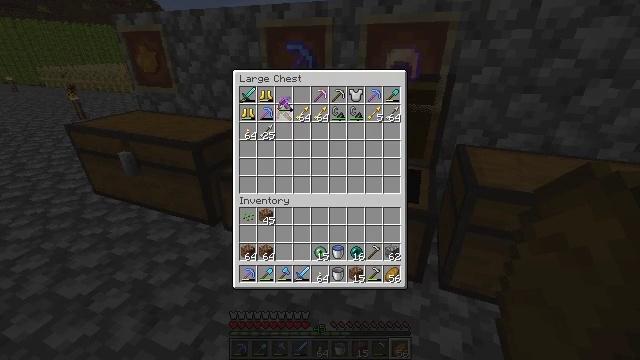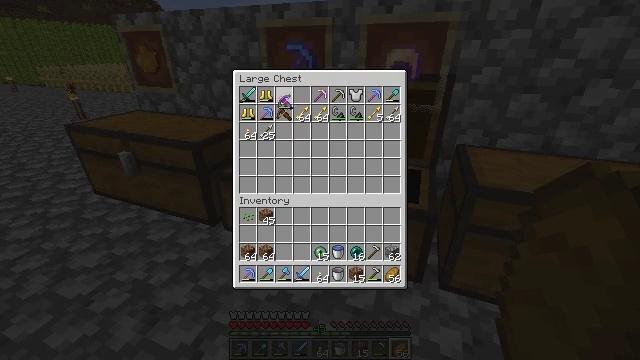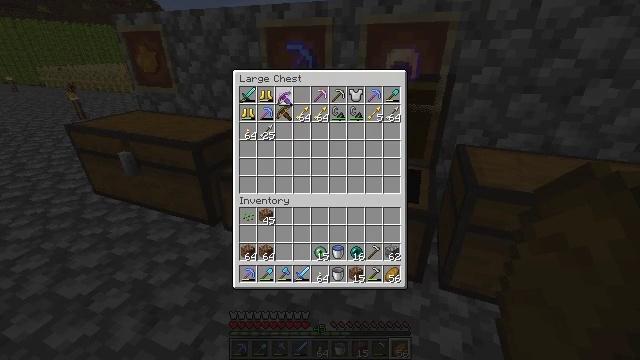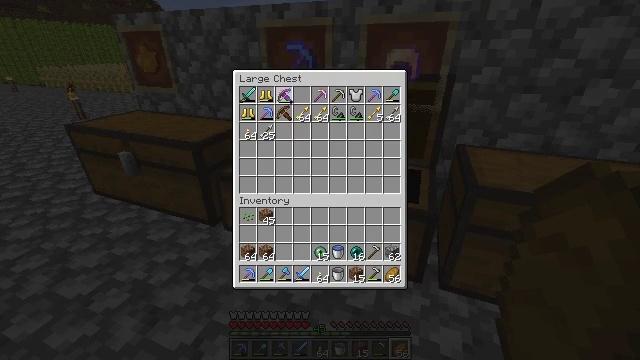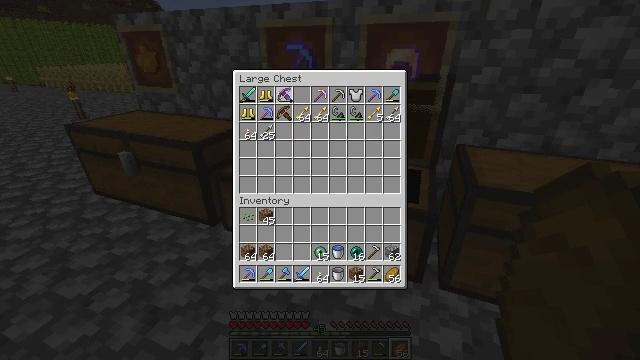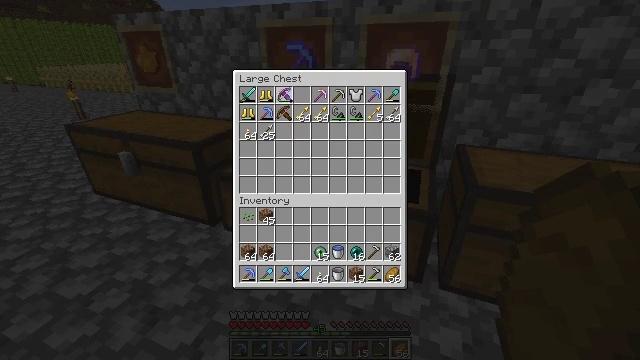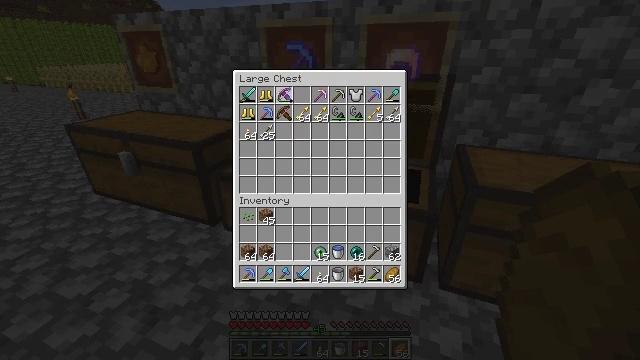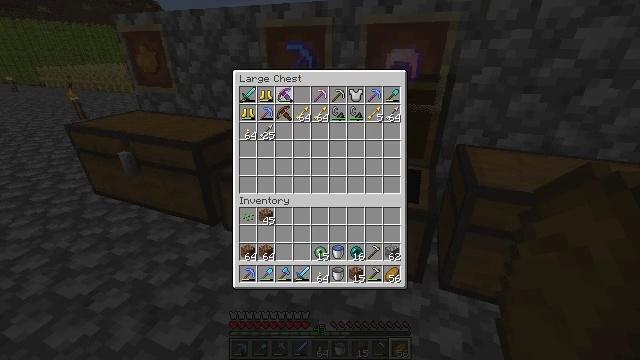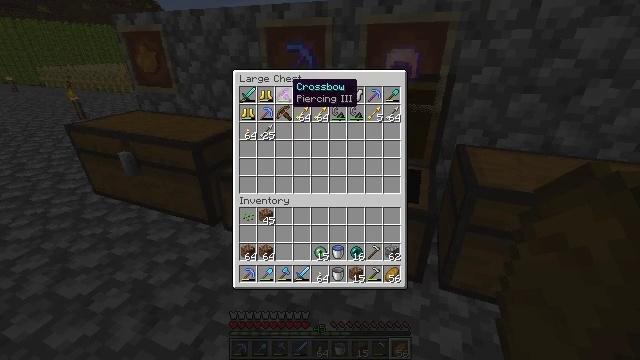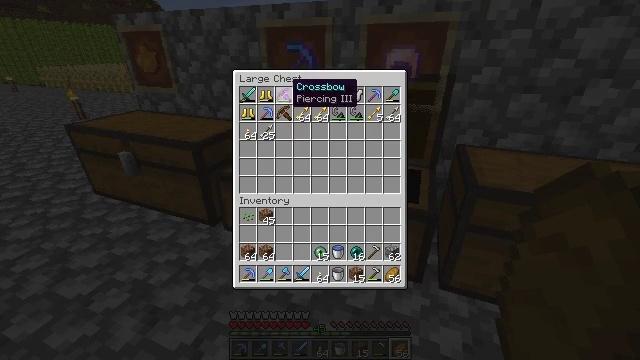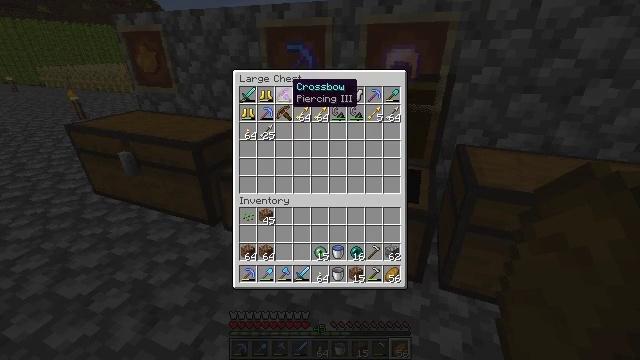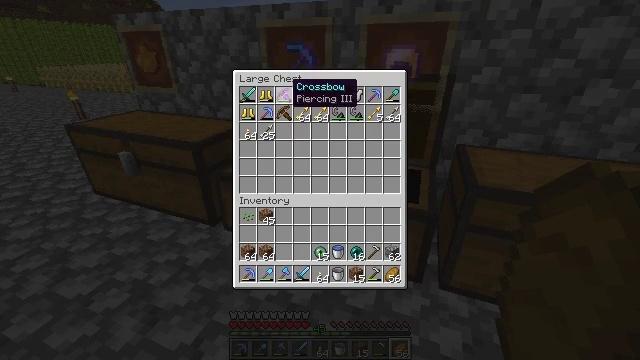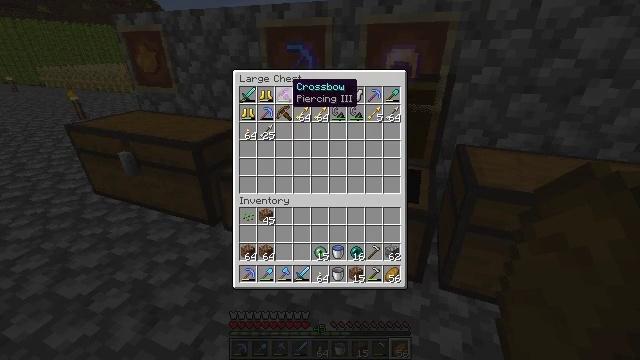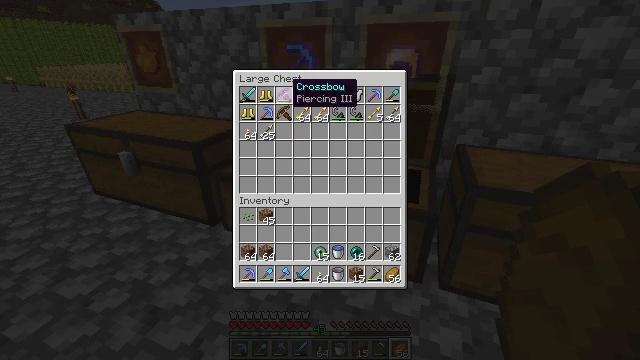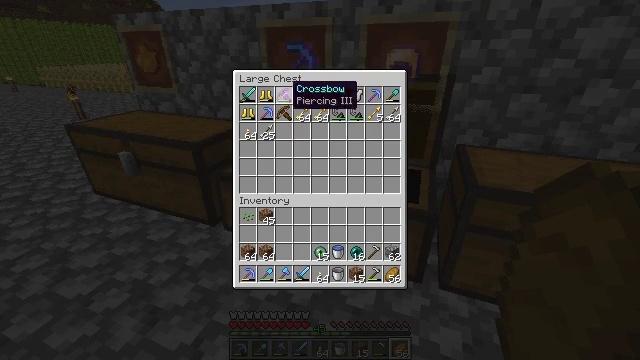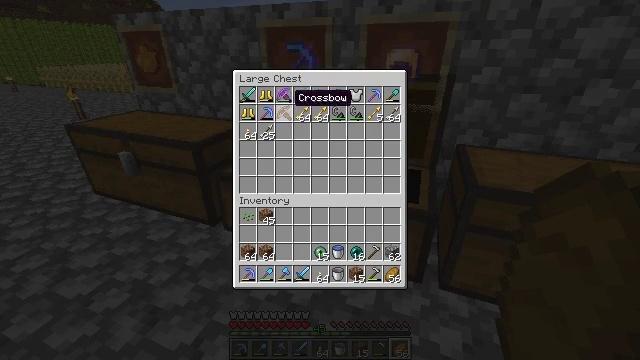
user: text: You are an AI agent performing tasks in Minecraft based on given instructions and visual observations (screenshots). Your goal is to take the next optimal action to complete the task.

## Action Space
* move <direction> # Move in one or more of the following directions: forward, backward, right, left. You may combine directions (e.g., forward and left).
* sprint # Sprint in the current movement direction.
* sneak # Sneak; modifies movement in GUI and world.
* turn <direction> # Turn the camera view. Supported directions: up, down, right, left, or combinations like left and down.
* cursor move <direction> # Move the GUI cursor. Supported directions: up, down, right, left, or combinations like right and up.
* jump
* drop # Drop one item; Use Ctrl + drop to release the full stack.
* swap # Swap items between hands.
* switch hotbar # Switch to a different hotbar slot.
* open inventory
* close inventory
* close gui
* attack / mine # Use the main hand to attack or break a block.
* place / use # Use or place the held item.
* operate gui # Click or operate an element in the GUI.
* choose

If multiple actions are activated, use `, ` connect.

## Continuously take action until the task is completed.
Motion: motion action
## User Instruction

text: Attack the lime bed to recycle it.
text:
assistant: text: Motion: no_op
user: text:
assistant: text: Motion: no_op
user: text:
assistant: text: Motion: no_op
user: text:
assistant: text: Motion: no_op
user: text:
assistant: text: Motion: operate gui
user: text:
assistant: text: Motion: operate gui
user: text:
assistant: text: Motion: operate gui
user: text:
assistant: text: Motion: no_op
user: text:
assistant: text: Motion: no_op
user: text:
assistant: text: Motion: no_op
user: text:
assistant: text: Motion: no_op
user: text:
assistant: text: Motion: no_op
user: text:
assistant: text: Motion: no_op
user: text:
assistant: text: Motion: no_op
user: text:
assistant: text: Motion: cursor move down
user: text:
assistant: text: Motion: cursor move right and down
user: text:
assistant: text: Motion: cursor move right and down
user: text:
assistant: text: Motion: cursor move right and down
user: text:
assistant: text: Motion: no_op
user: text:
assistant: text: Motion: no_op
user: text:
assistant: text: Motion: no_op
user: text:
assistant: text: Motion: no_op
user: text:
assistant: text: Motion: no_op
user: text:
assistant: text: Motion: no_op
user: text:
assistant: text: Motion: no_op
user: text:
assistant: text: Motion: no_op
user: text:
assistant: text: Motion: no_op
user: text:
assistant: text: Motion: no_op
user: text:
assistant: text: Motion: no_op
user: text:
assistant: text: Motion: no_op